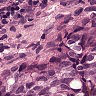
Metastatic tissue present: yes